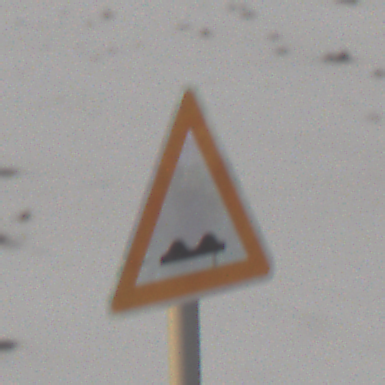
Verkehrszeichen: UnebeneFahrbahn
Umgebung: Outdoor, Nature
Tageszeit: MorningAfternoon
Wetter: Overcast
Licht: Natural
Jahreszeit: Winter
Kontrast: LowContrast